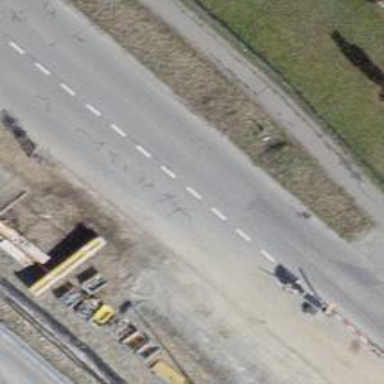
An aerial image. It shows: Marked crossing on footway. The crossing has visible markings.